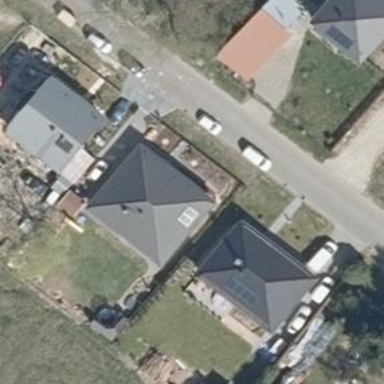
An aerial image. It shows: Hipped roof house.